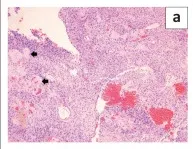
(a) Low magnification histopathological examination showing a moderately cellular tumour with hyaline vessels (black arrows) (H&E x40).
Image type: pathology (h&e)